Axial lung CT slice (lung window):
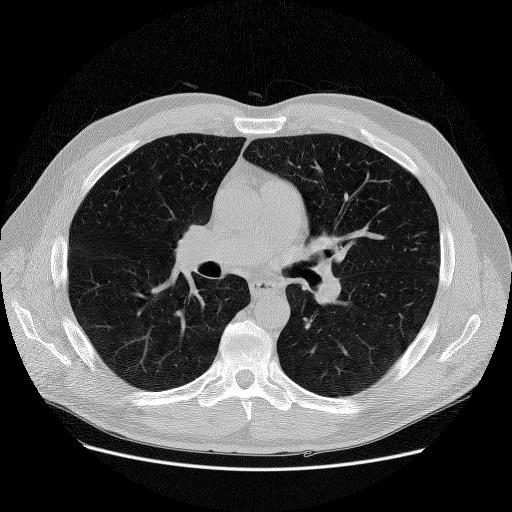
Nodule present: no